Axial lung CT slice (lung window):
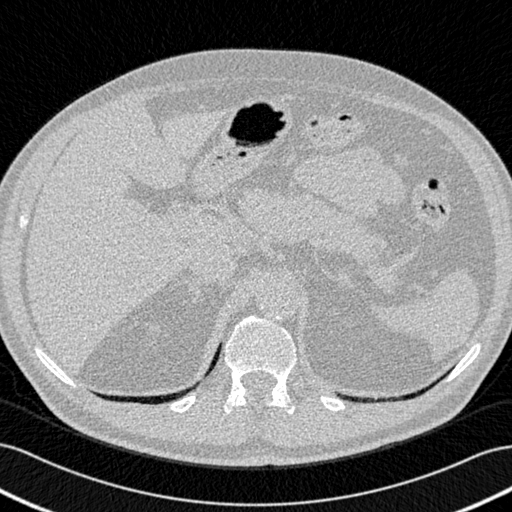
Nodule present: no